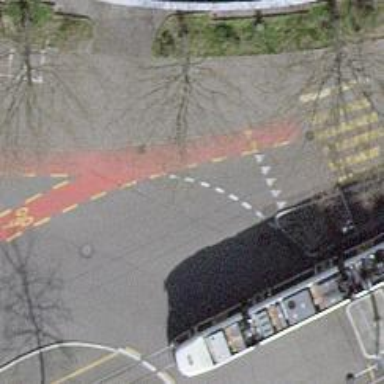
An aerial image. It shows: Road with traffic signals.